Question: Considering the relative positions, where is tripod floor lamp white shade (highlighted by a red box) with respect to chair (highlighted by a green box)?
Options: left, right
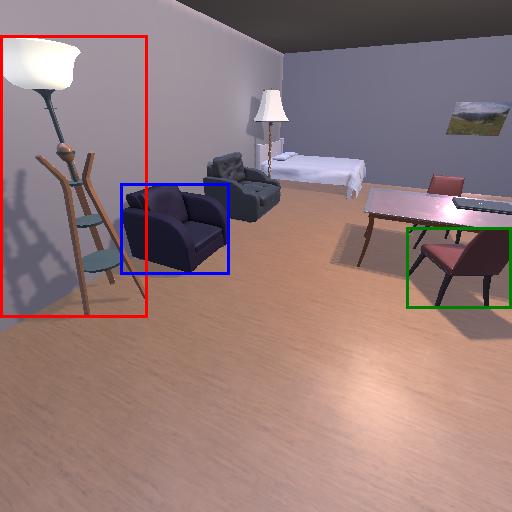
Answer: left